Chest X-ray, PA view. Patient: 30 years old, sex M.
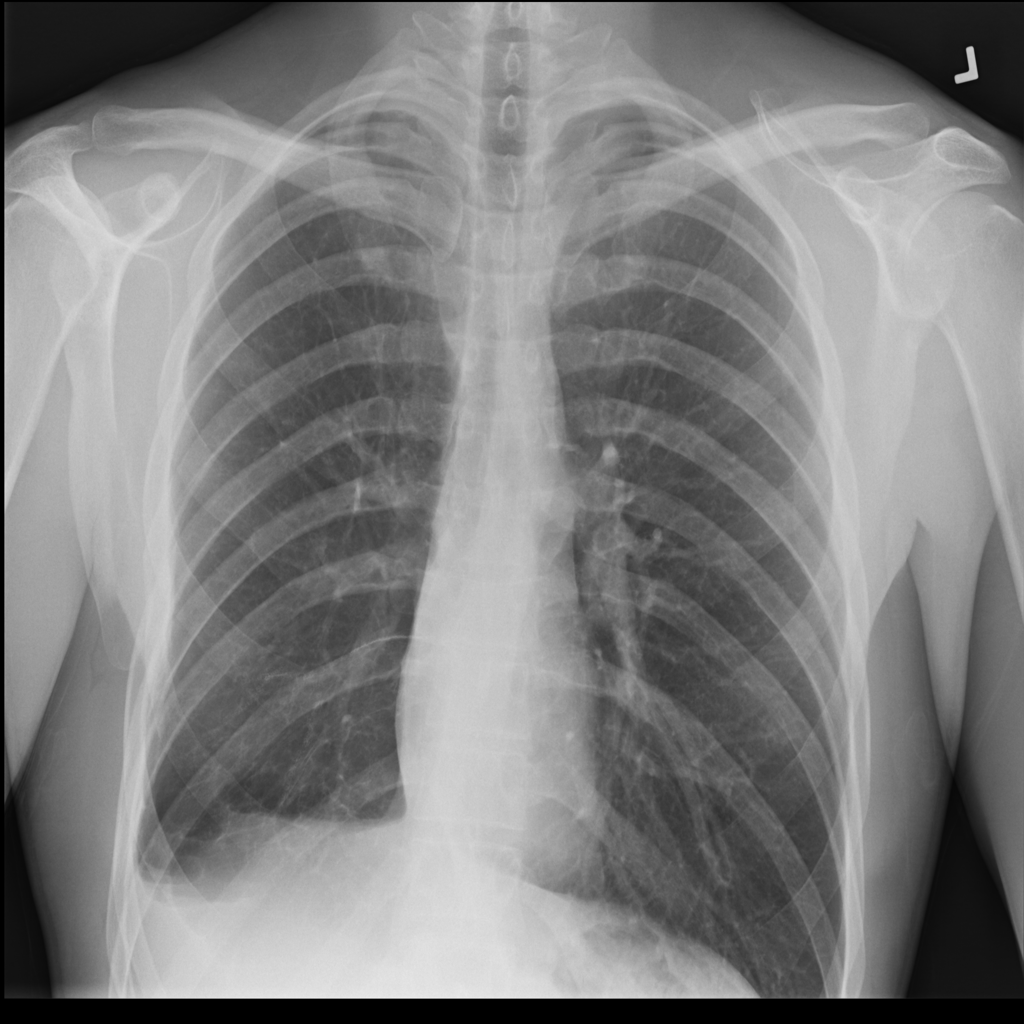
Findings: No Finding